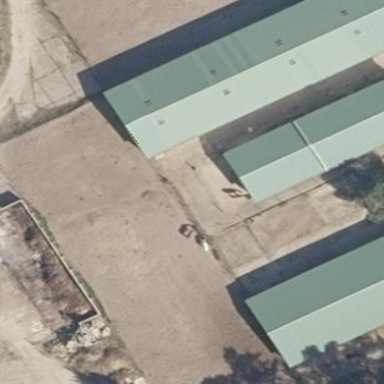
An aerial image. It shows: Stable.